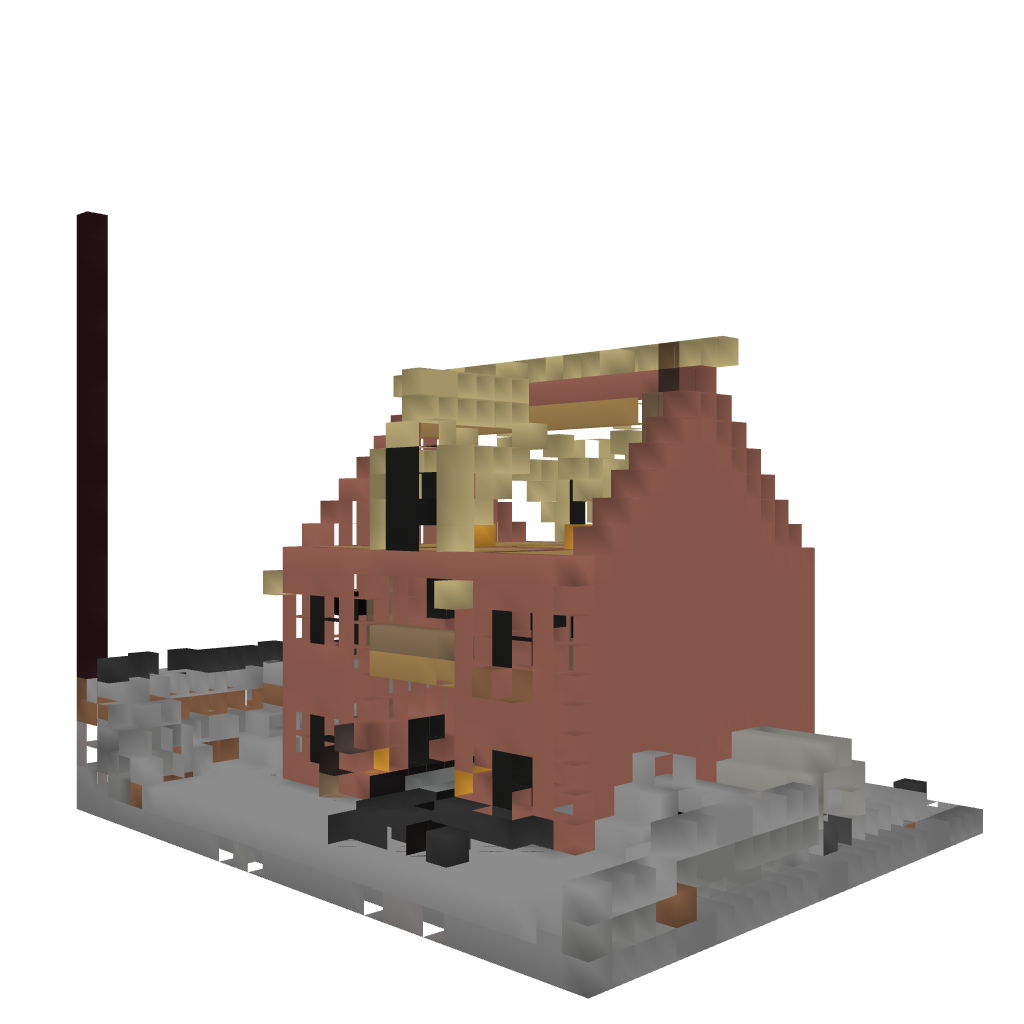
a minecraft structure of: Red Brick House